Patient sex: F
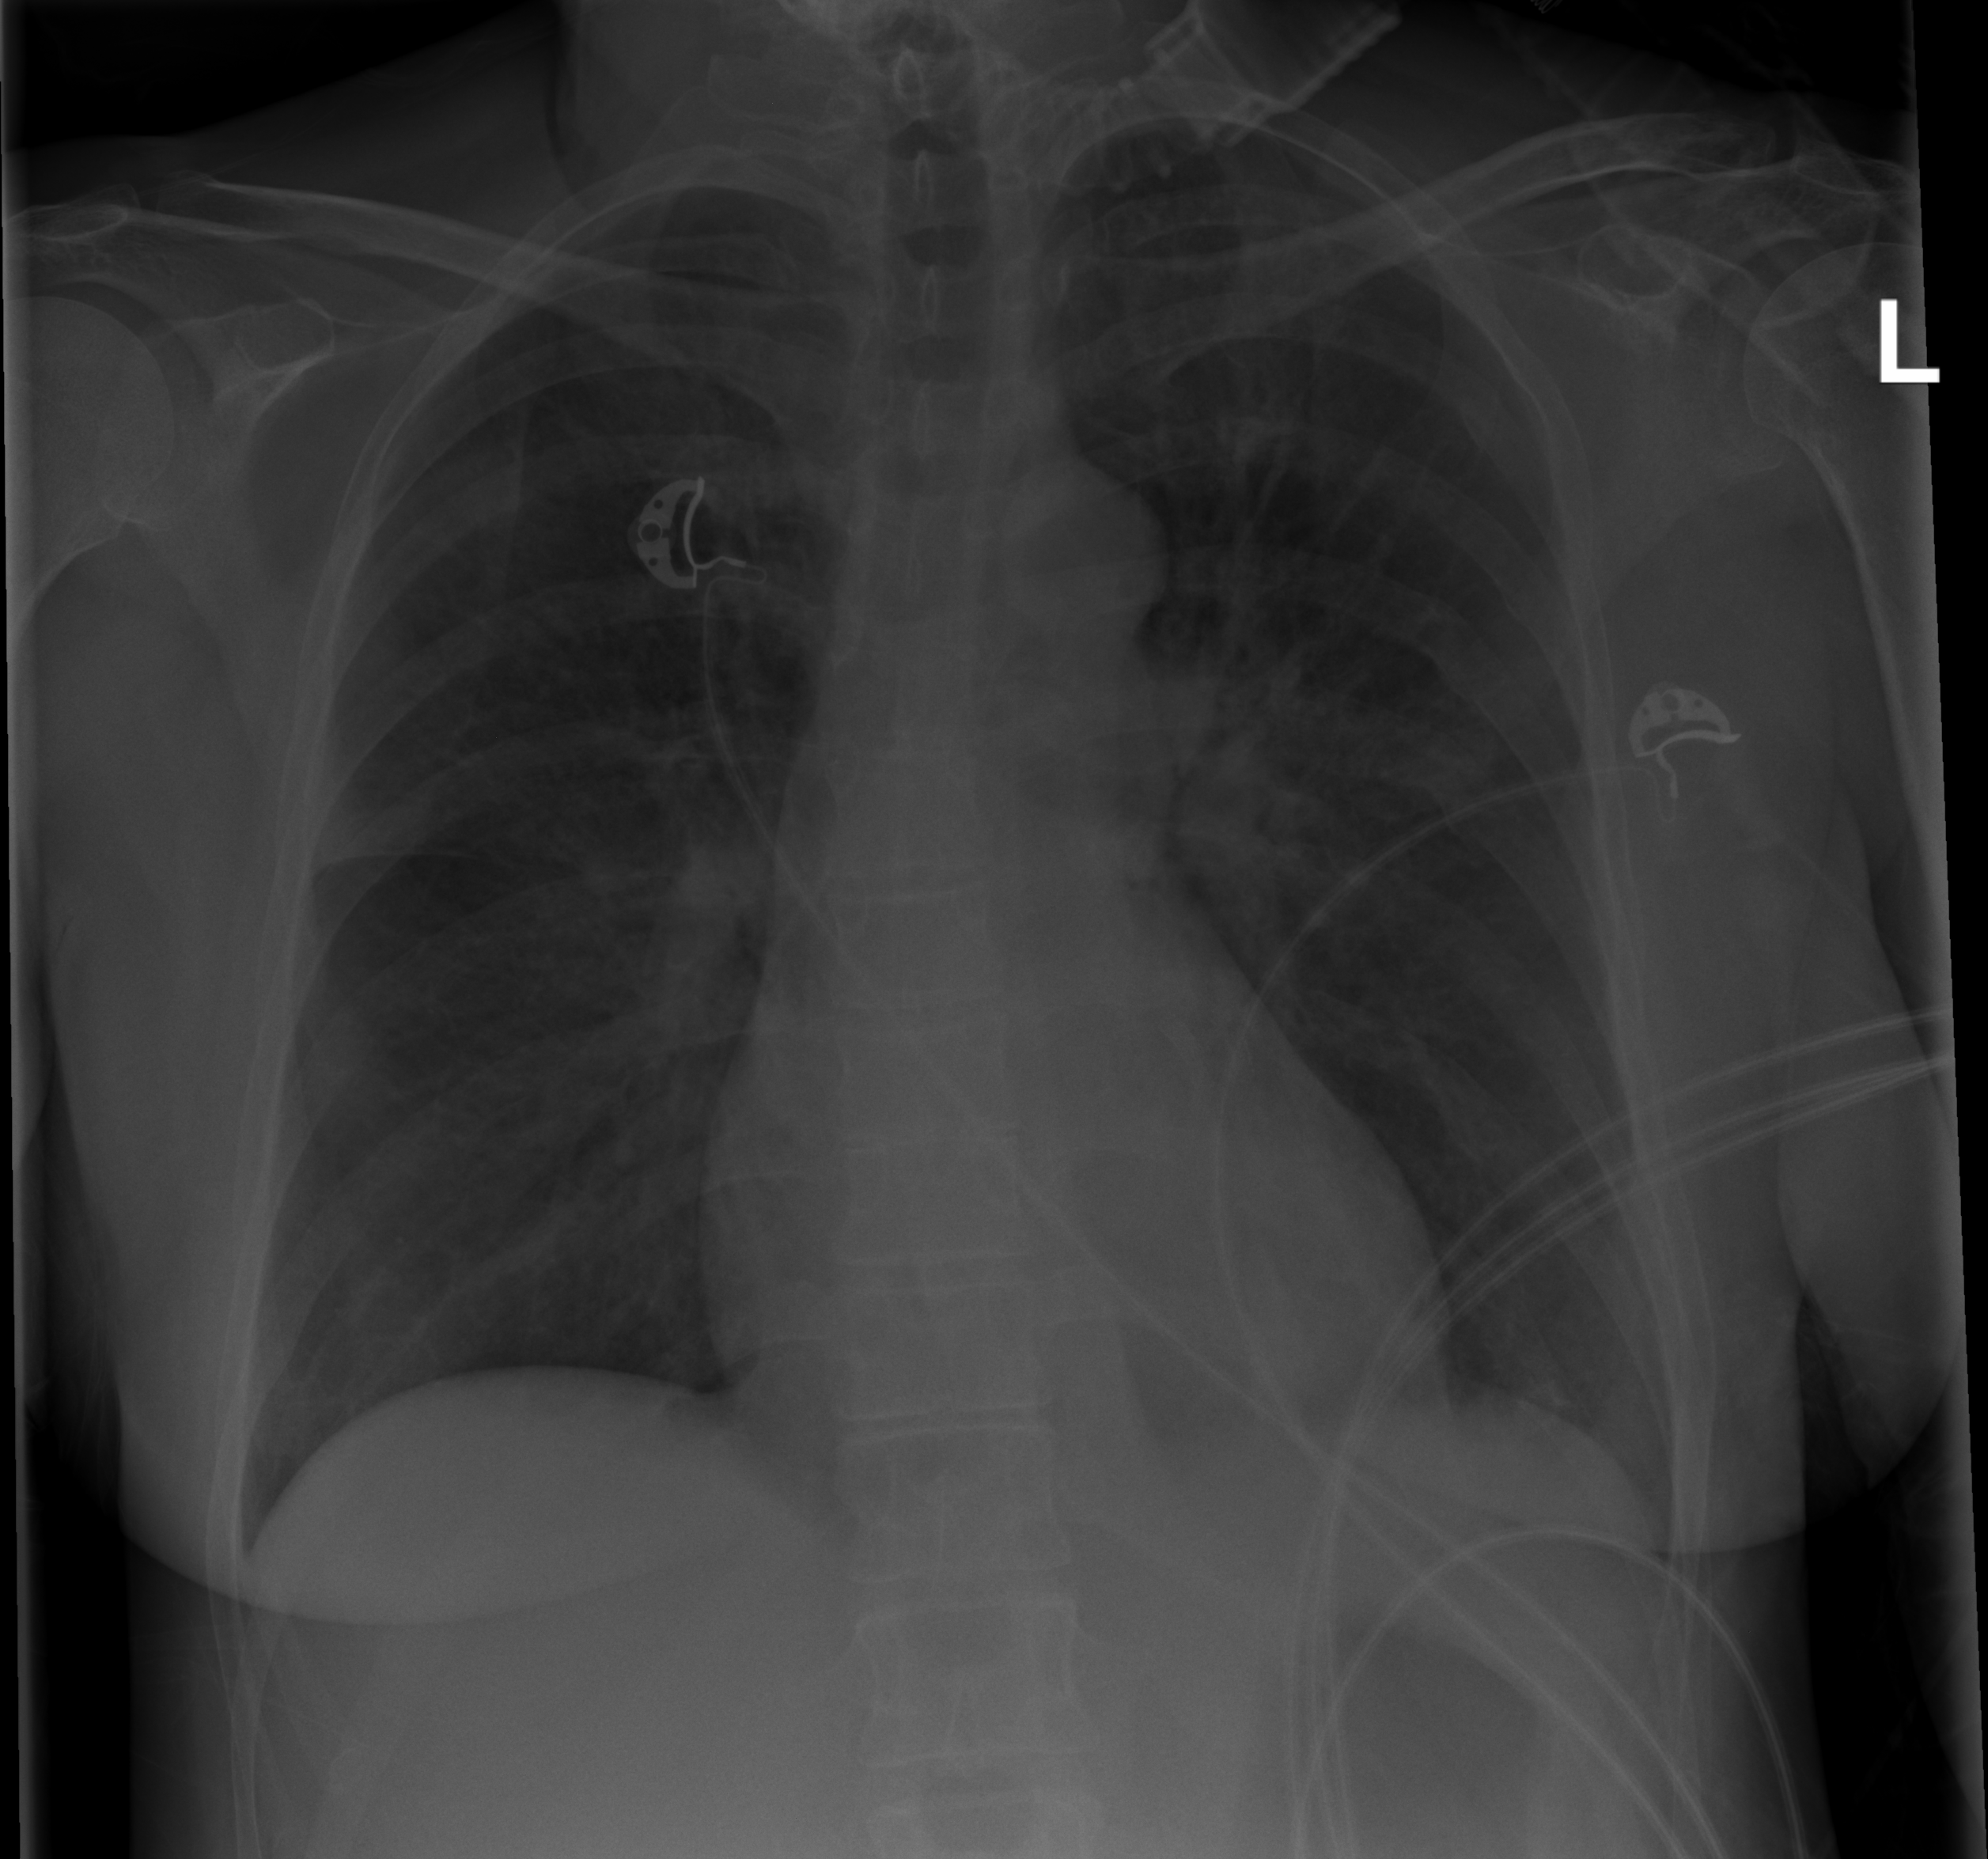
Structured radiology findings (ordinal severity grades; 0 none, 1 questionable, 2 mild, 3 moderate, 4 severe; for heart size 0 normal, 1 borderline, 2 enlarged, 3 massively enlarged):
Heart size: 0
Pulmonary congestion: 2
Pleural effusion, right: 0
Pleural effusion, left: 0
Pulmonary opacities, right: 2
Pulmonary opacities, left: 2
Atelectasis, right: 2
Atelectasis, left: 0